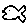
Label: fish